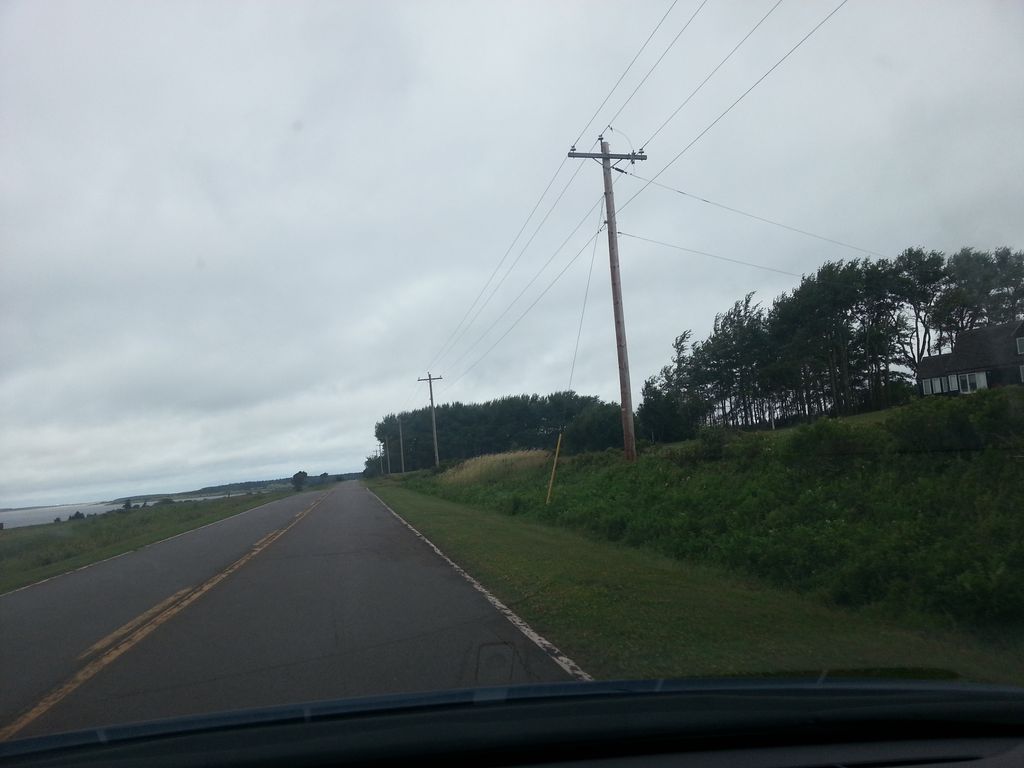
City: charlottetown